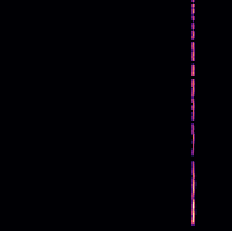
Sound class: Chainsaw